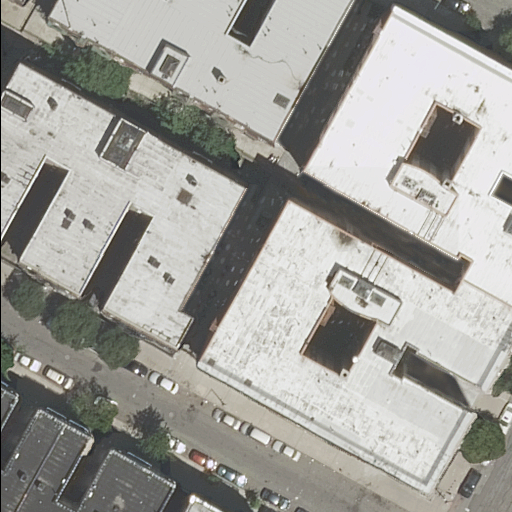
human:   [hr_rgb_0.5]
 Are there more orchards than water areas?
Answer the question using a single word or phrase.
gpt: no

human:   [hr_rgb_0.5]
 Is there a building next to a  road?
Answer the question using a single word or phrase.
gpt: yes

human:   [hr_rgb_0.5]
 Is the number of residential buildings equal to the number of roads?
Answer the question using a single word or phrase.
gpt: no

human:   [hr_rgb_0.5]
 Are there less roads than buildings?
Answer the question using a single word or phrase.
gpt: yes

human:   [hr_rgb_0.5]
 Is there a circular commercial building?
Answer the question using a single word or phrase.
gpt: no

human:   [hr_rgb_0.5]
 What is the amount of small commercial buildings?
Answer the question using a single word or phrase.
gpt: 0

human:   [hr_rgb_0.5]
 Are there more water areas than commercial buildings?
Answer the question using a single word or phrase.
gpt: no

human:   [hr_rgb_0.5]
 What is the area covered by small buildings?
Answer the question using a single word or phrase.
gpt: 10m2

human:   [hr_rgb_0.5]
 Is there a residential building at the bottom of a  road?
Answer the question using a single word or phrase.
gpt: yes

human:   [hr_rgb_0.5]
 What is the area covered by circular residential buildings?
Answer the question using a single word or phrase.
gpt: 0m2

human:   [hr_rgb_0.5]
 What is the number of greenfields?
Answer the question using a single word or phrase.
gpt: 0

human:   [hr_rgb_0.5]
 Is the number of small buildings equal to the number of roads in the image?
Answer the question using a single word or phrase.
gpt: no

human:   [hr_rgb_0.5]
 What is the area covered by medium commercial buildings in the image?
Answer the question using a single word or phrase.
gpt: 0m2

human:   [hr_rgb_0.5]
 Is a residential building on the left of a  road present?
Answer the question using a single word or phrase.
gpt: yes

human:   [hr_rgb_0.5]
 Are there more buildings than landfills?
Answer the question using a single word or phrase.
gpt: yes

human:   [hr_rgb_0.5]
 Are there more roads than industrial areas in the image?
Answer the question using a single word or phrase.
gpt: yes

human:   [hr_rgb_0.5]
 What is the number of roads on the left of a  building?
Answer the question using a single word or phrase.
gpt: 1

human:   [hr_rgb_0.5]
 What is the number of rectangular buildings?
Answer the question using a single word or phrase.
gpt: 2

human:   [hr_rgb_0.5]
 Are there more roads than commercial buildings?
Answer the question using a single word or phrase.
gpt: yes

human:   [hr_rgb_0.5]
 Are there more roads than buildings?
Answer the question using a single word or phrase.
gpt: no

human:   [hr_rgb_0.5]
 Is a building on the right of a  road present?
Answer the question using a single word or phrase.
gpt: yes

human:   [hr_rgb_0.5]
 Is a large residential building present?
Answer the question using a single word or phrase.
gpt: yes

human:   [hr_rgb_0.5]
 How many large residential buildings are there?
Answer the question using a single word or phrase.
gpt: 5

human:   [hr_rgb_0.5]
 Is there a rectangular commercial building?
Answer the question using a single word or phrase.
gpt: no

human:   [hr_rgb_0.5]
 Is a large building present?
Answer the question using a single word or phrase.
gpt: yes

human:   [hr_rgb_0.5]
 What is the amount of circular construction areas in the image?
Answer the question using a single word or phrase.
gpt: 0

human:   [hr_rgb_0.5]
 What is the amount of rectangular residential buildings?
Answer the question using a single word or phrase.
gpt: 2

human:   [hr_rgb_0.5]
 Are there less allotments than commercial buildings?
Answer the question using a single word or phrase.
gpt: no

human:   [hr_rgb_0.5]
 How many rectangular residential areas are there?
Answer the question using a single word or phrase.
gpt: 0

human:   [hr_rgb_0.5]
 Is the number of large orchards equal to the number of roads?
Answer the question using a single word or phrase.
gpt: no

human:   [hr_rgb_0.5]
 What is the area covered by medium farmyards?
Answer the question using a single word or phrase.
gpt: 0m2

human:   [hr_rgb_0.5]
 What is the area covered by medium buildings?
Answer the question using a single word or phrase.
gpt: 439m2

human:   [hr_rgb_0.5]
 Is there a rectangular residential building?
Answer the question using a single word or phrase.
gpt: yes

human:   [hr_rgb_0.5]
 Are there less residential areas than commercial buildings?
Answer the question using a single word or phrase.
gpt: no

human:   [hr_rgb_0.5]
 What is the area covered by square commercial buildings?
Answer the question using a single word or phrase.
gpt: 0m2

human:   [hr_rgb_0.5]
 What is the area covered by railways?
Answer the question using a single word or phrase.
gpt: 0m2